【题型】选择题　【知识点】平面几何　【难度】easy
如图, $\triangle ABC$ 三边上点 $D, E, F$, 满足 $DE // BC, EF // AB$, 那么下列等式中, 成立的是( )

A. $\dfrac{DE}{EF} = \dfrac{AE}{EC}$
B. $\dfrac{AD}{DB} = \dfrac{BF}{FC}$
C. $\dfrac{DE}{EF} = \dfrac{AB}{BC}$
D. $\dfrac{AD}{DB} = \dfrac{BF}{BC}$
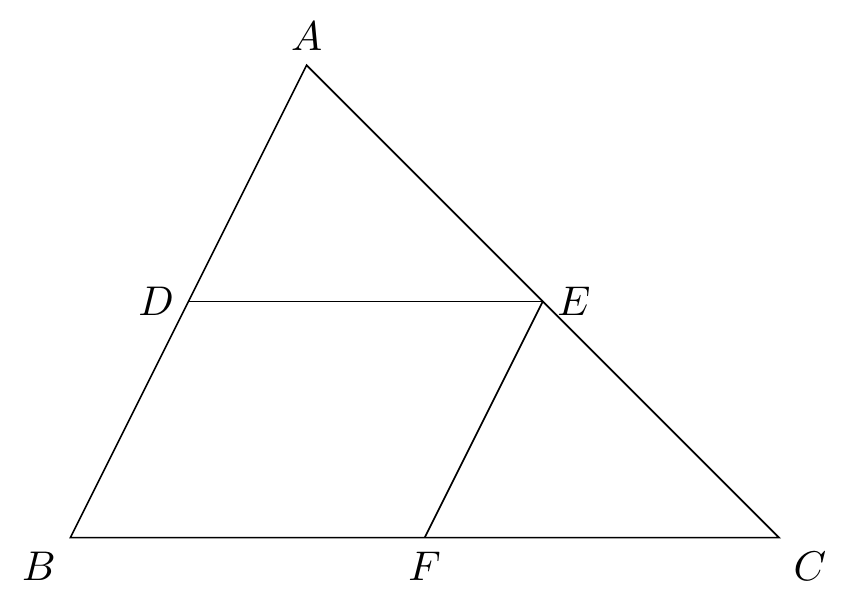
【解答】
解：$\because DE // BC, EF // AB$

$\angle ADE = \angle B = \angle EFC$, $\angle AED = \angle C$

$\triangle ADE \sim \triangle EFC$

$\dfrac{DE}{CF} = \dfrac{AE}{EC}$ 故 A 错误

$\dfrac{AD}{EF} = \dfrac{DE}{CF}$

$\because DE // BC, EF // AB$

四边形 $BDEF$ 是平行四边形

$BD = EF$, $DE = BF$

$\dfrac{AD}{BD} = \dfrac{BF}{FC}$, 故 B 正确

$\dfrac{AB}{BC} = \dfrac{AD}{DE}$, 故 C 错误

$\dfrac{AD}{DB} = \dfrac{AE}{CE} = \dfrac{BF}{CF}$ 故 D 错误

故选：B。